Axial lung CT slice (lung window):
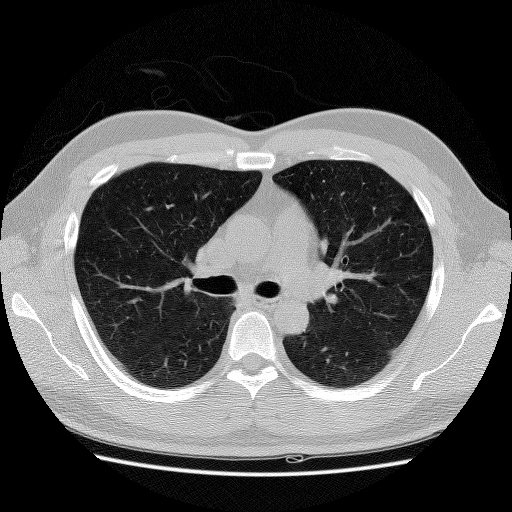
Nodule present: no